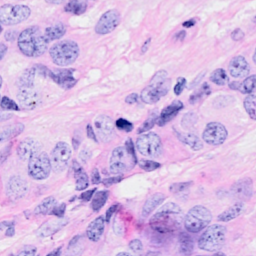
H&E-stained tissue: Breast